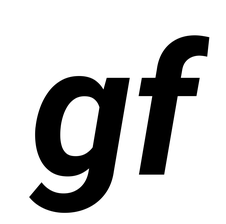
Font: Roboto-Italic_Bold_Italic